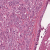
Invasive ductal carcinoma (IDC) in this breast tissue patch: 1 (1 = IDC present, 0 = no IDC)